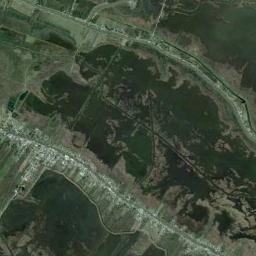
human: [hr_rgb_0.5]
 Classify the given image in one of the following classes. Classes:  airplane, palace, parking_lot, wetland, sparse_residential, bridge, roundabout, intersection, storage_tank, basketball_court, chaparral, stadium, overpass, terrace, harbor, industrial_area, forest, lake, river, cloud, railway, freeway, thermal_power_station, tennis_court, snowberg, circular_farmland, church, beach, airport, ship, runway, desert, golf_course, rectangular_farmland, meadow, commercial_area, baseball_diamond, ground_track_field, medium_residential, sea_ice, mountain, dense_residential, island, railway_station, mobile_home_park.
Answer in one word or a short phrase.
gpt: wetland